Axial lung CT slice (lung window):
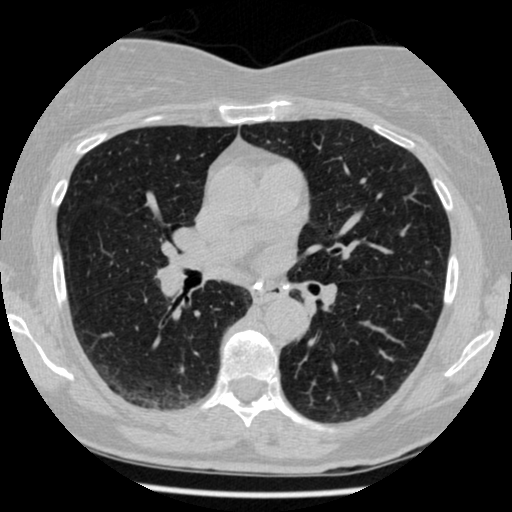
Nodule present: no